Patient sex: F
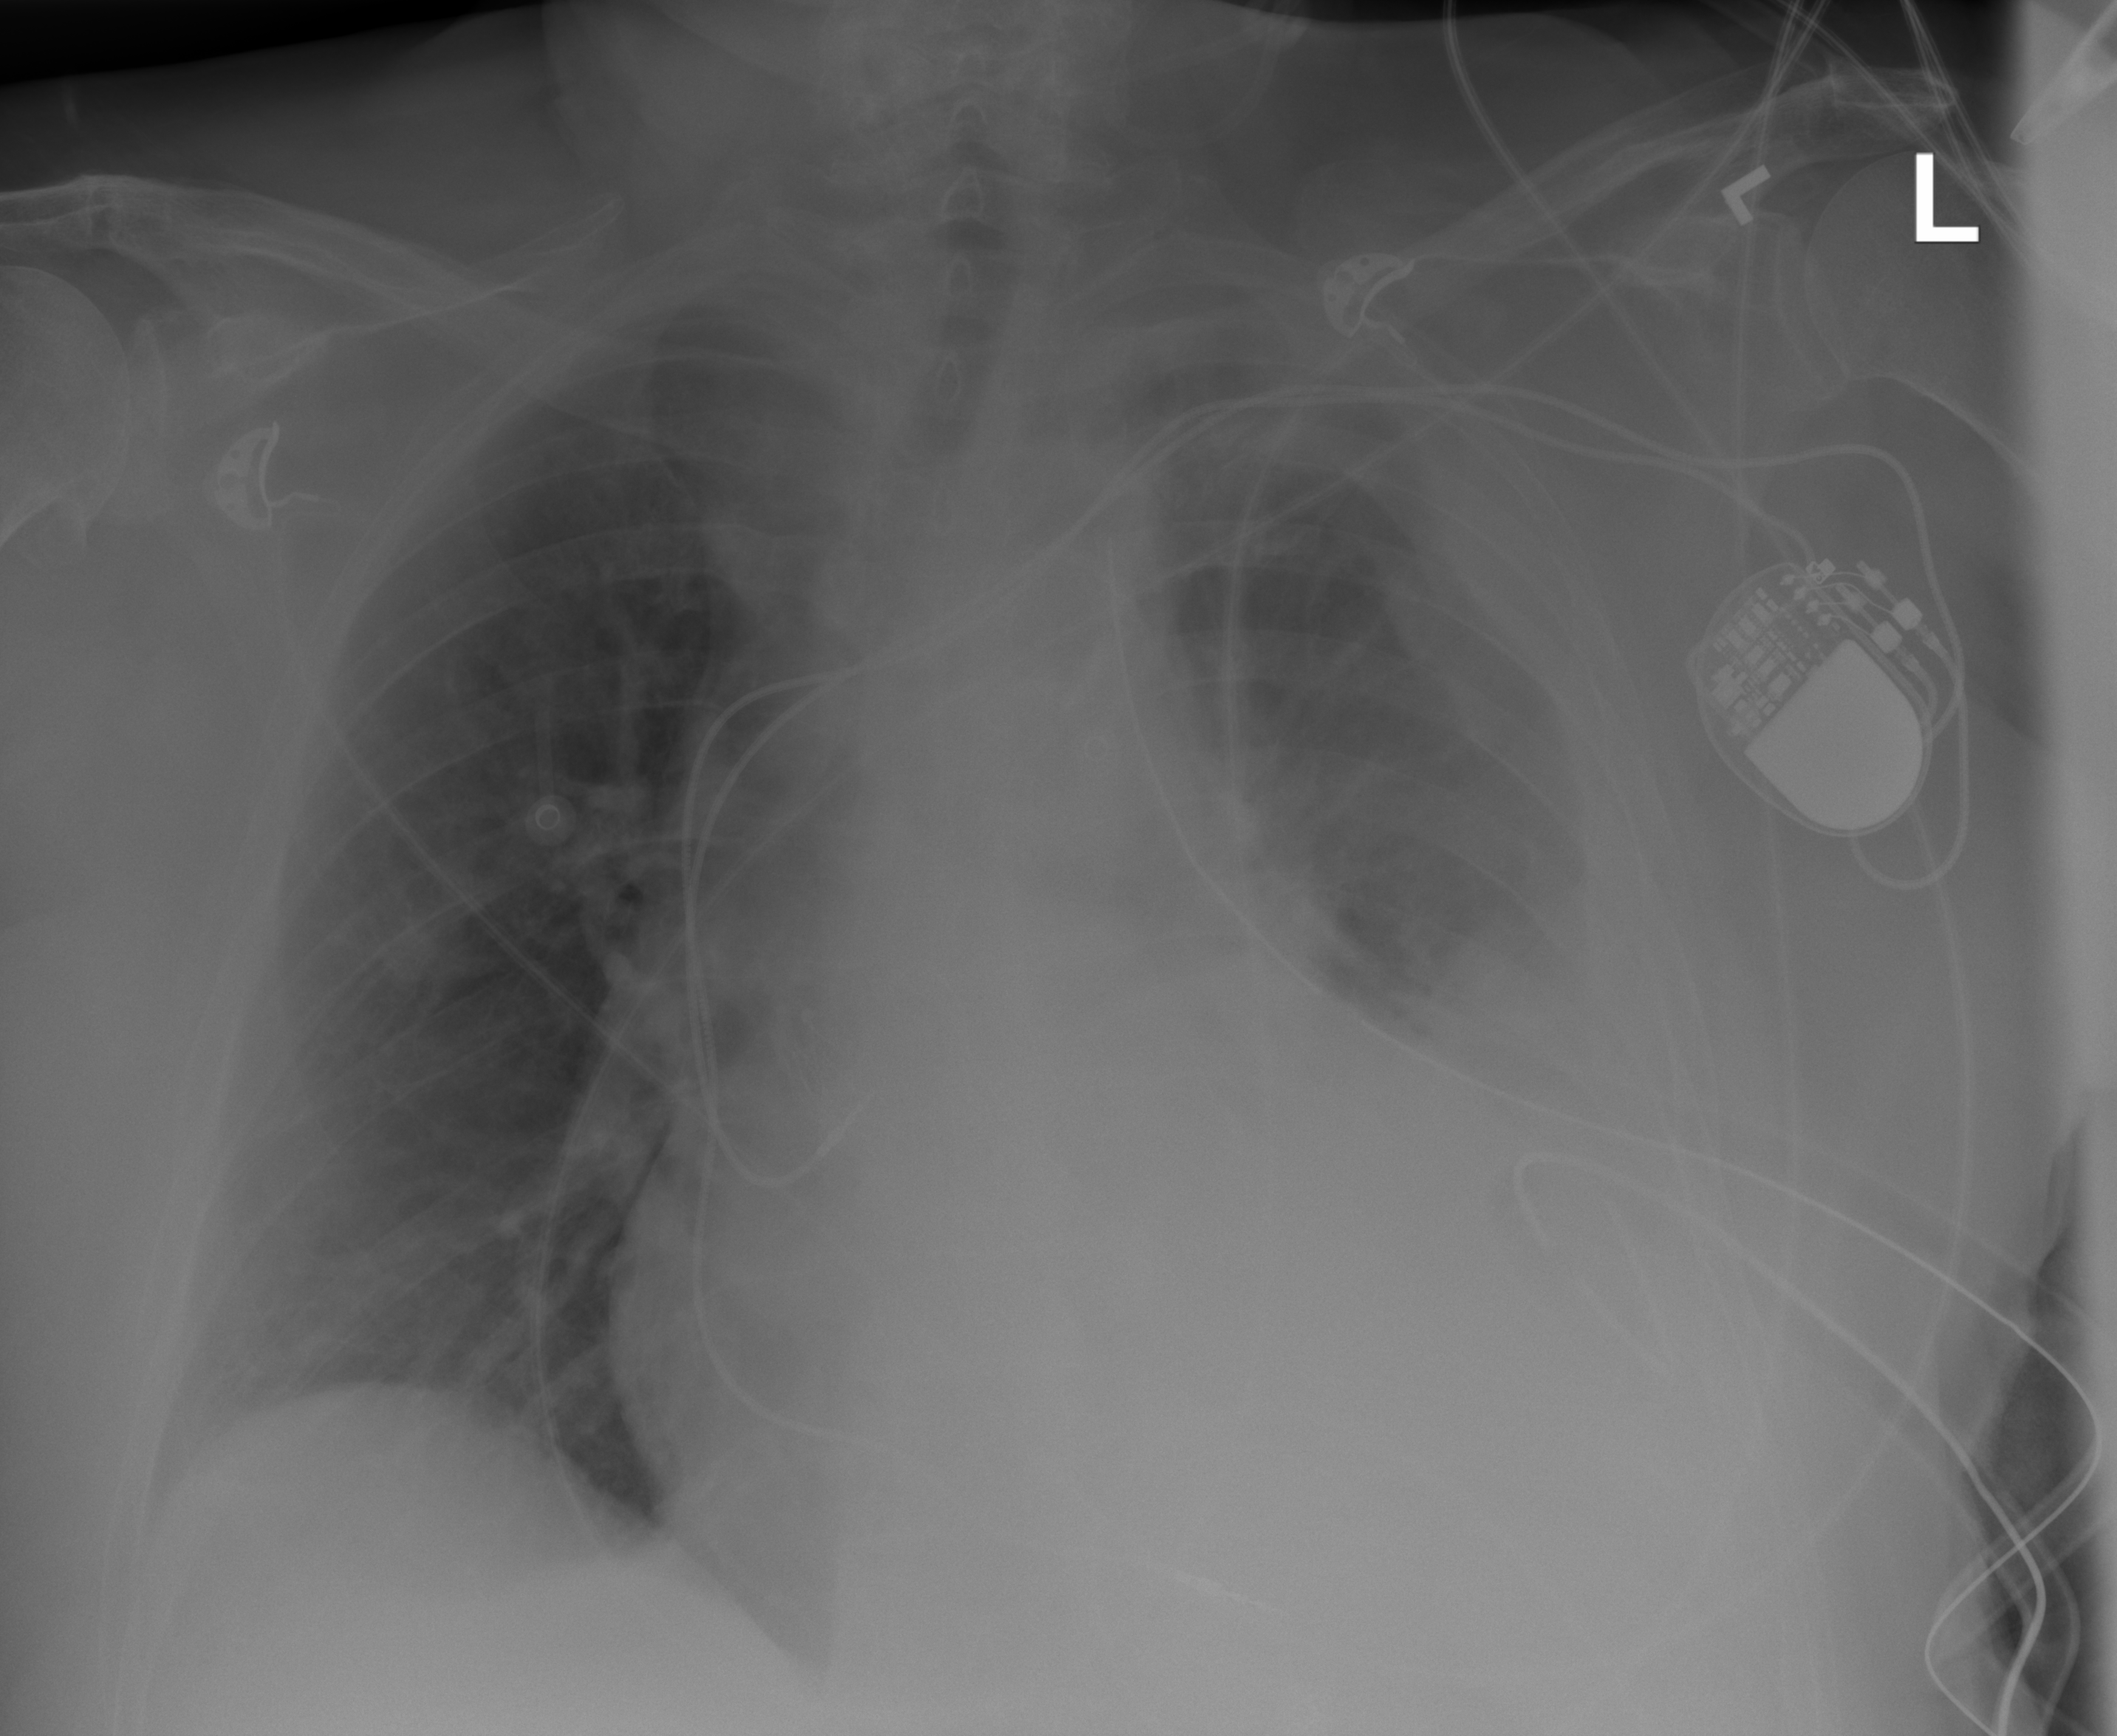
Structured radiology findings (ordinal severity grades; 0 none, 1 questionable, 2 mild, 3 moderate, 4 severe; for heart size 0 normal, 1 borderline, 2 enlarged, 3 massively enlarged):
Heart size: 2
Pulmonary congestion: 0
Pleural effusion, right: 0
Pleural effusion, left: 3
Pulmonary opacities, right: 0
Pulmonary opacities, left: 0
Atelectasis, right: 0
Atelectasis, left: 2